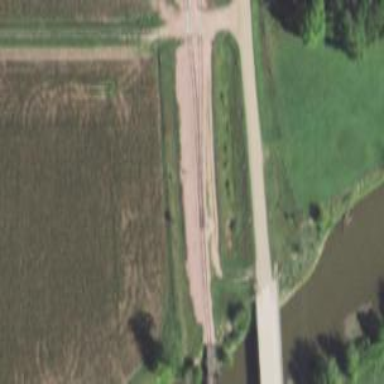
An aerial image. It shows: Railway track.